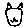
Label: cat